Interaction volume radius: 5 \u00c5
Interaction volume height: 10 \u00c5
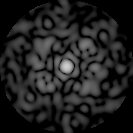
Disorder parameter: 0.8657